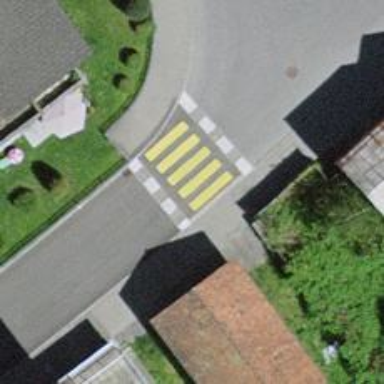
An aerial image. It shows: Marked crossing with zebra markings.